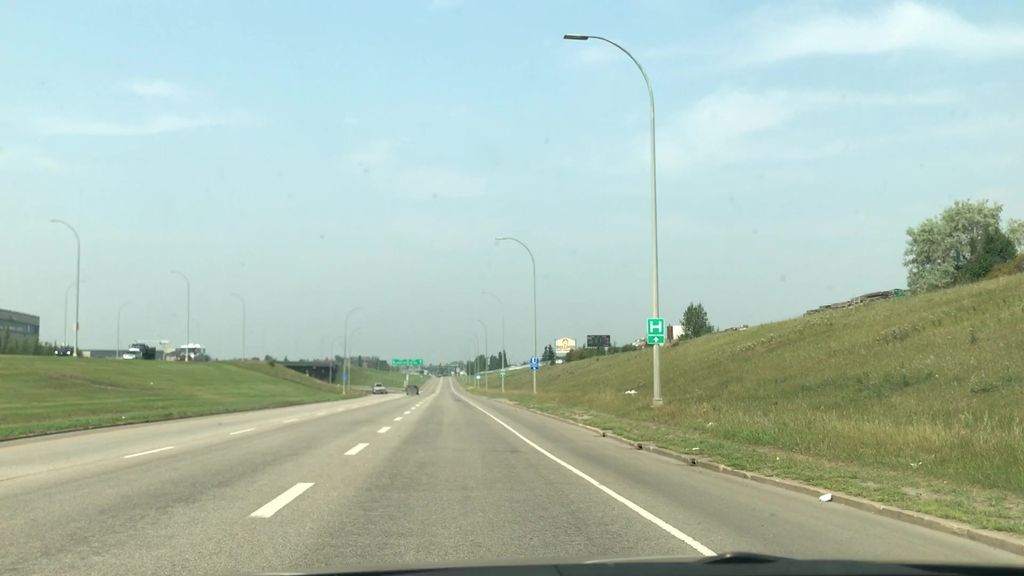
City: edmonton